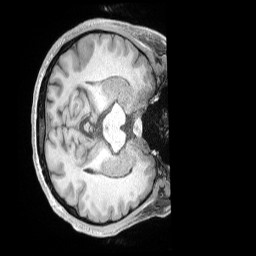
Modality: T1w
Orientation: axial
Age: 35
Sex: male
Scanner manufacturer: siemens
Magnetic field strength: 3 T
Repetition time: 2 s
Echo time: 0.00211 s